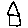
Label: house